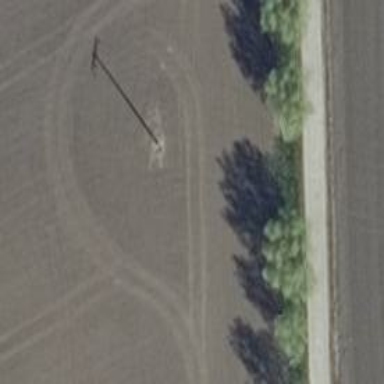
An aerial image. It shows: Minor power line.